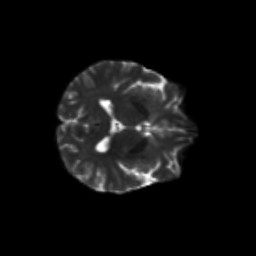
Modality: T2w
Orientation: axial
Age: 45
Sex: male
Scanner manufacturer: siemens
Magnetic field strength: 3 T
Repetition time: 8.6 s
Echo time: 0.095 s